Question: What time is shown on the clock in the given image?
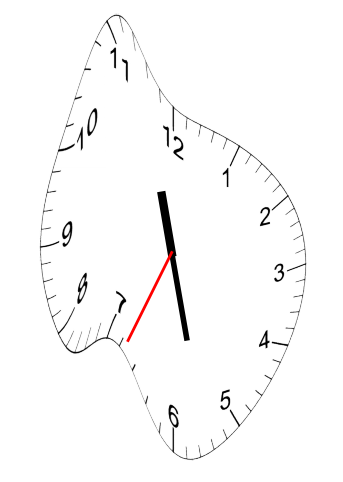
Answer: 11:27:34